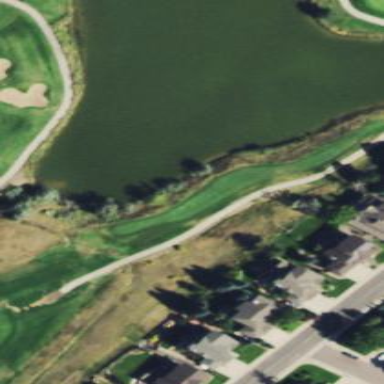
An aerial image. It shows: Grass area designated as golf tee.